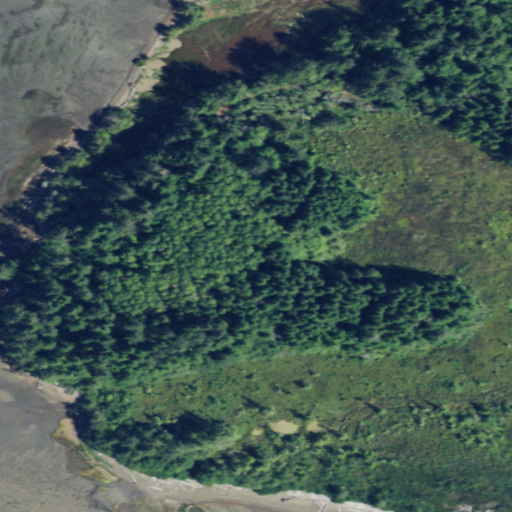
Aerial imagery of cape in Washington named Point New containing herbaceous wetlands, evergreen forest, woody wetlands, open water, barren land, shrub, and mixed forest